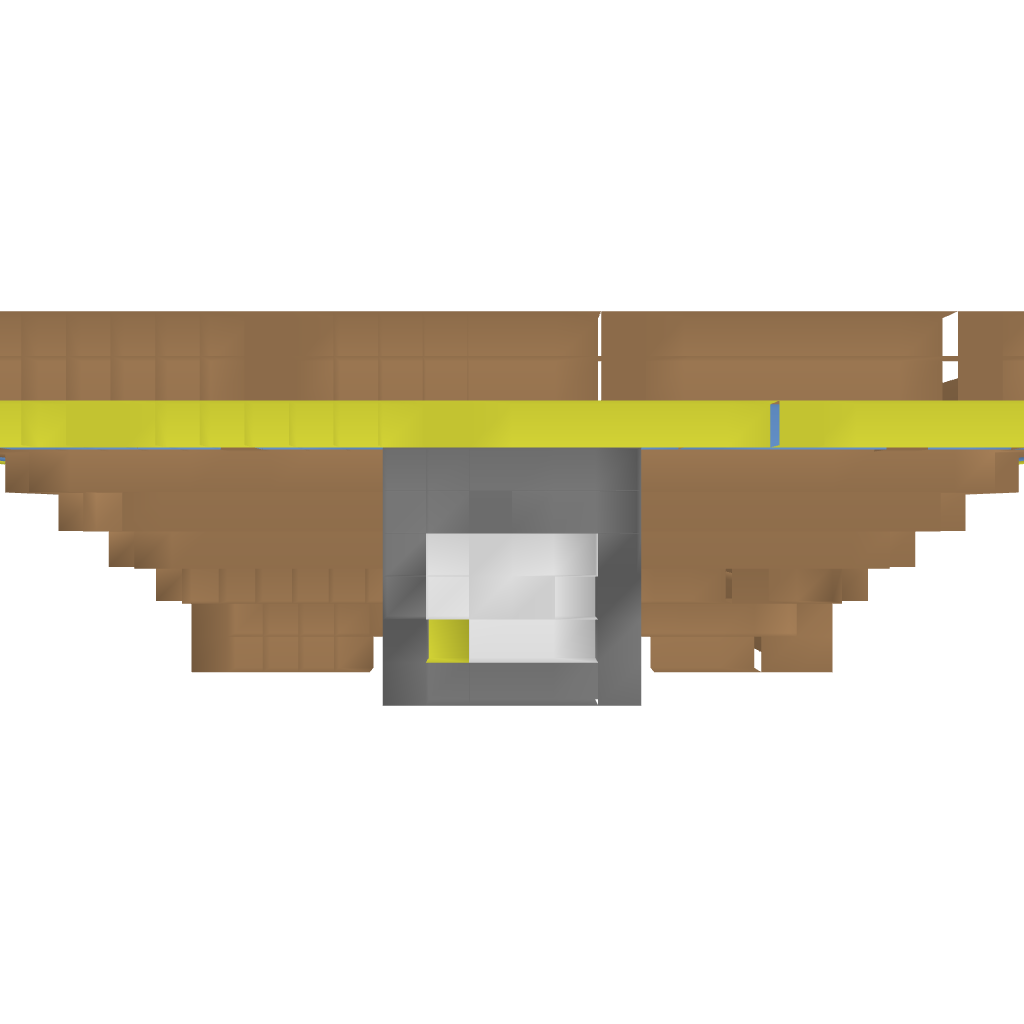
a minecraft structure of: mob vs golem arena good quality